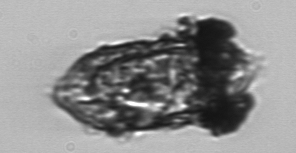
Label: Tintinnopsis